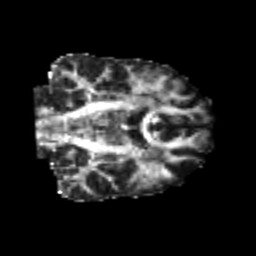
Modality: FA
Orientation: coronal
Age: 26
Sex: male
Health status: healthy
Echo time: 0.074 s